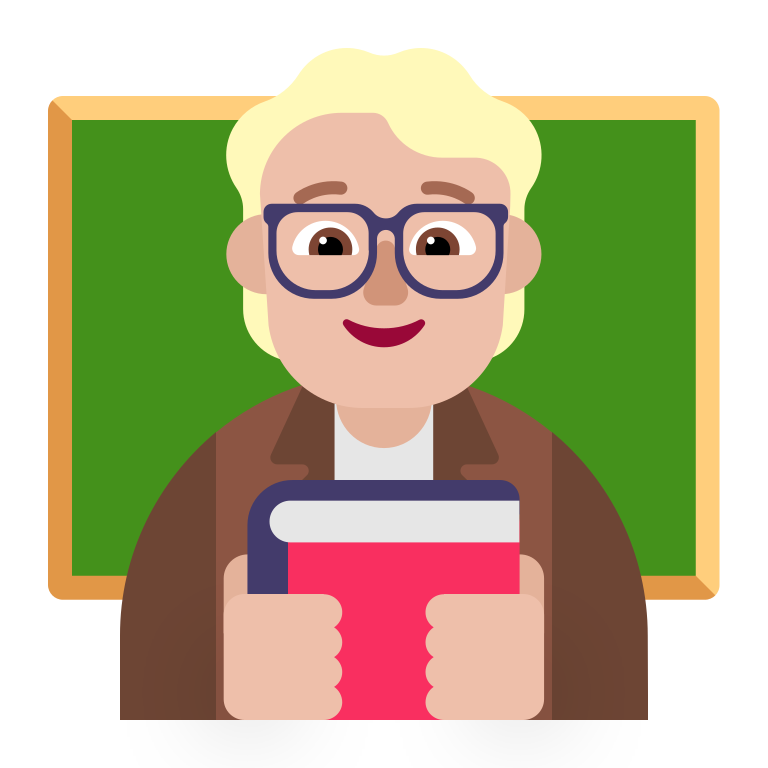
teacher flat  light